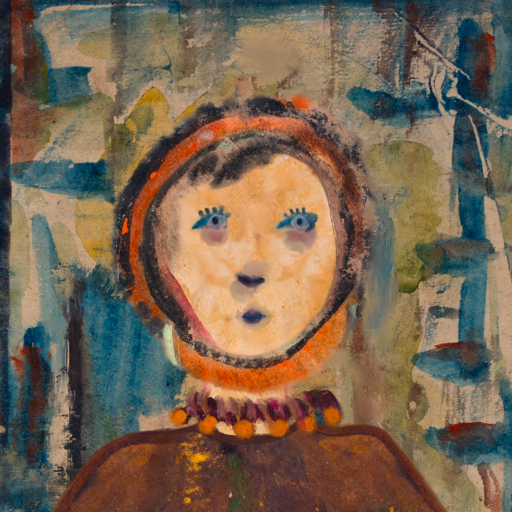
Background: Orphan, Head And Neck Front: Childish, Face Front: Hill_Girl, Bust: Comrade, Hair Front: Childish, Head Accessory: Blank, Second Necklace: Blank, Necklace: Doll, Baby: Blank